Aerial crown-view tile of a tropical tree (Barro Colorado Island, Panama), acquired 20240716:
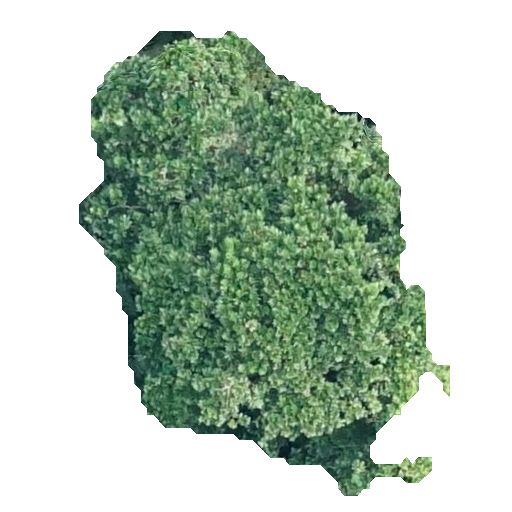
Species: Anacardium excelsum
GBIF accepted scientific name: Anacardium excelsum
Crown area: 173.117 m²